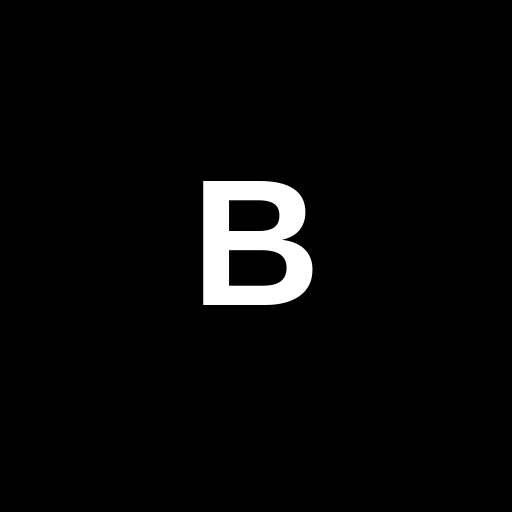
Character: B
Unicode: U+0042 (LATIN CAPITAL LETTER B)